Interaction volume radius: 5 \u00c5
Interaction volume height: 15 \u00c5
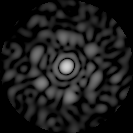
Disorder parameter: 0.8032